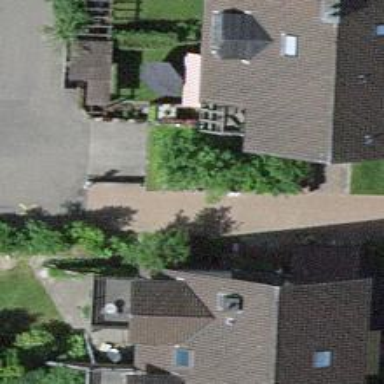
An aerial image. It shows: Group of garages.